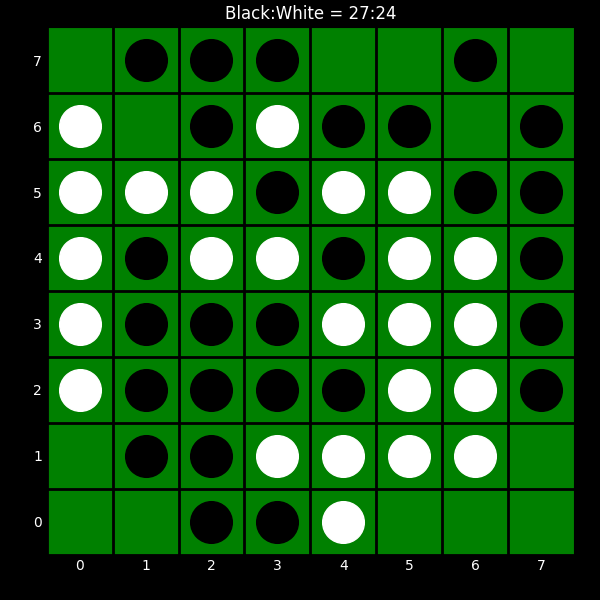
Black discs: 27
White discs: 24